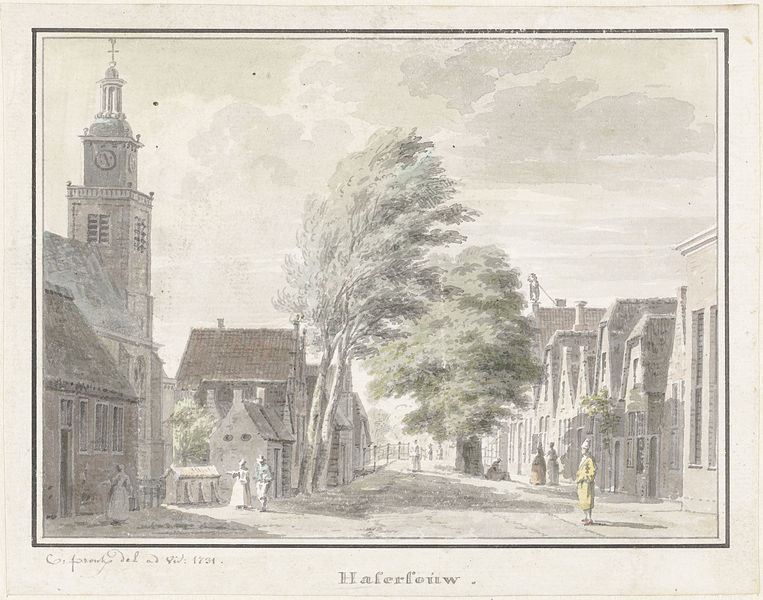
Titel: Hazerswoude
Künstler: Cornelis Pronk
Standort: Amsterdam
Institution: Rijksmuseum
Schlagwörter: femmes, homme, village, maison, femme, gravure, ombre, arbre, clocher, ville, maisons, toit, nuage, couleur, eglise, papier, jeune, hollande, hommes, vent, aquarelle, personnages, rue, route, scène, lithogravure, litho